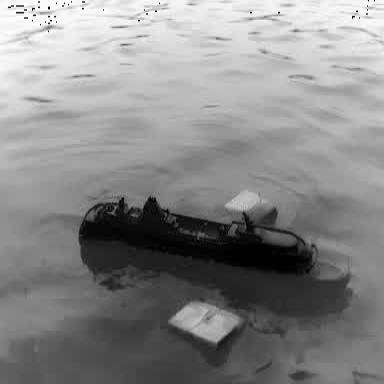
There is a container_ship in the infrared image.